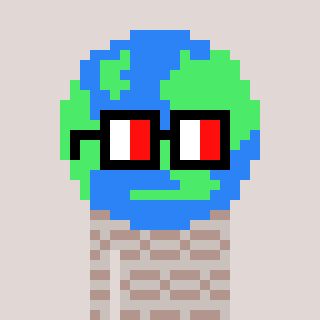
a pixel art character with square glasses with black frames and red eyes, a earth-shaped head and a foggrey-colored body on a warm background